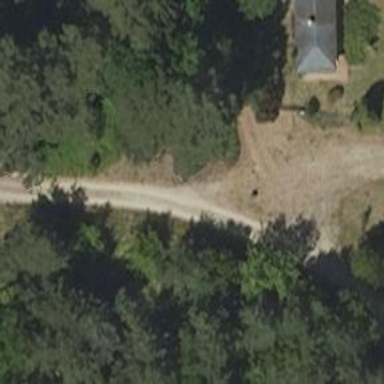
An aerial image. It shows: Dirt track road.